Current action and preconditions to check: path_clear

Your task: For each precondition in the list above, predict whether it will hold at this action.

Consider the current scene as observed from the mobile robot's camera, and analyze the predicted future states of all dynamic agents (e.g., people, animals, vehicles, or any moving entities) within the NEXT SECOND.

IMPORTANT: Only answer "very likely" if you are absolutely certain—based on strong, clear evidence—that a dynamic agent will violate the precondition in the predicted future state. Do NOT answer "very likely" for unlikely, ambiguous, or low-probability risks.

Ask yourself for each precondition: Is there a high probability, with clear and convincing evidence, that the predicted future states of any dynamic agent will interfere with the predicted future state of the currently executing action within the NEXT SECOND, causing that precondition to fail?

Assess the risk level based on these predictions. Use "likely" or "very likely" if motions create a clear risk of interference.

Use "neutral" or "improbable" if agents are nearby but their predicted paths are clearly diverging or non-conflicting.

Failure Risk Categories: "very improbable", "improbable", "neutral", "likely", "very likely"

Answer Format: Output ONLY the probability_of_failure value from these categories: "very improbable", "improbable", "neutral", "likely", "very likely"

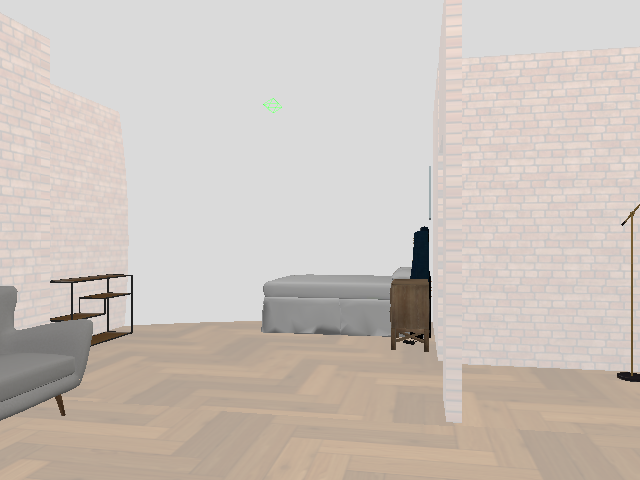

Answer: very improbable